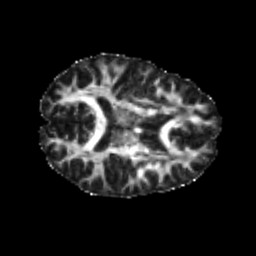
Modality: FA
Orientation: axial
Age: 21
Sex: male
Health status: healthy
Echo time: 0.074 s